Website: crate-barrel
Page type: account-selection
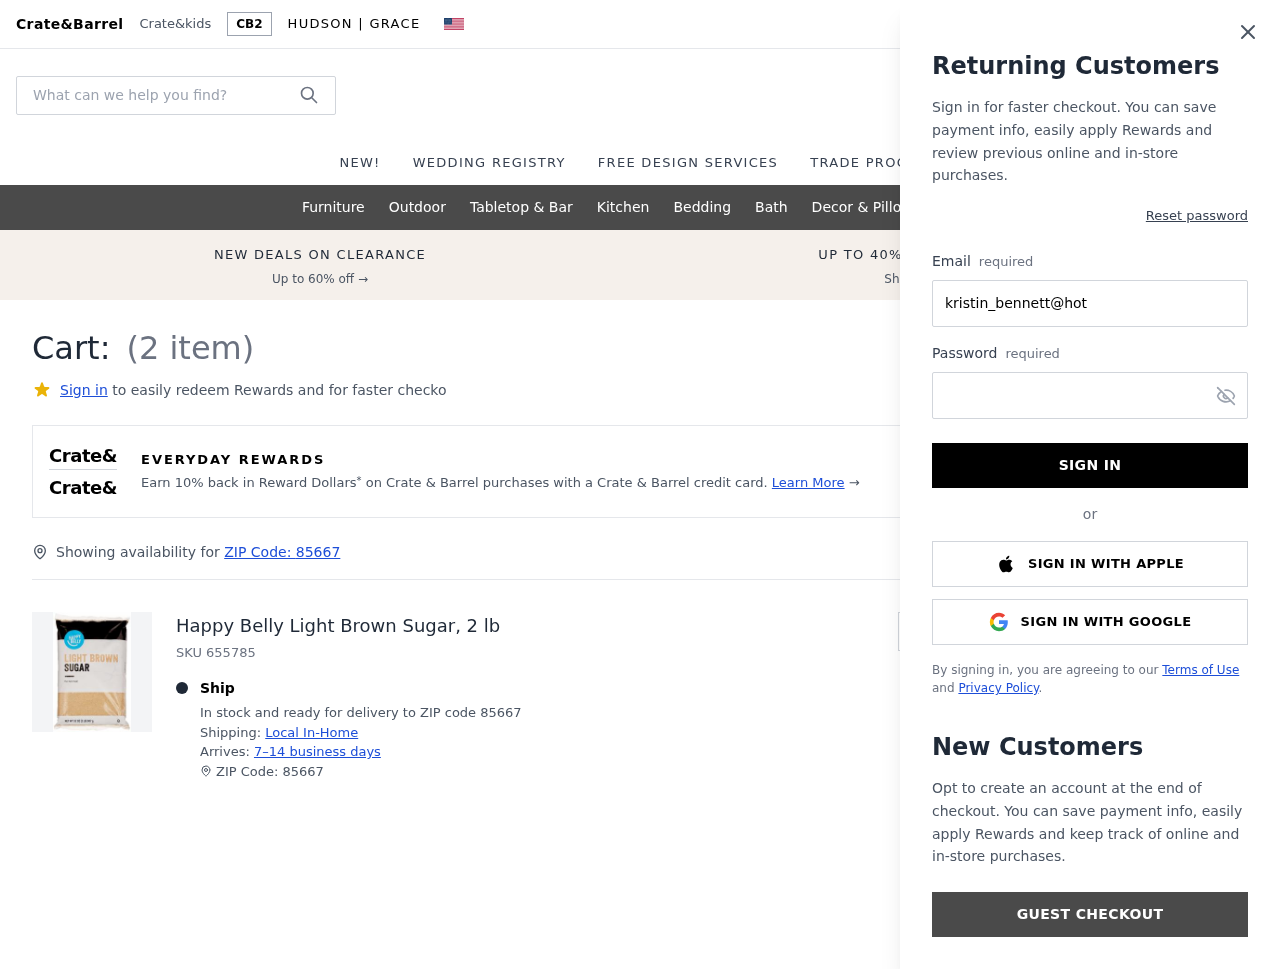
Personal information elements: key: PII_EMAIL
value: kristin_bennett@hotmail.com
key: PII_POSTCODE
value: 85667
Product elements: key: PRODUCT1_NAME
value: Happy Belly Light Brown Sugar, 2 lb
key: PRODUCT1_QUANTITY
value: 2
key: PRODUCT1_SKU
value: SKU 655785
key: PRODUCT1_ORIGINAL_PRICE
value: $27.24
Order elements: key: ORDER_NUM_ITEMS
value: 2
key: ORDER_SUBTOTAL
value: $43.58
Search elements: key: HEADER_SEARCH
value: What can we help you find?